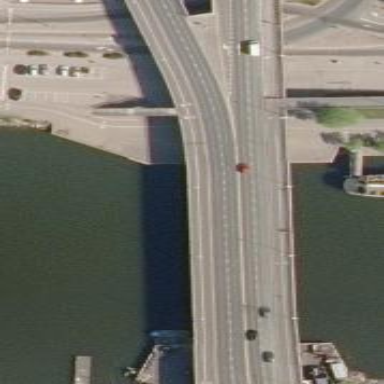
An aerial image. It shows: Bridge with beam structure.